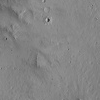
Atmospheric dust classification: not_dusty